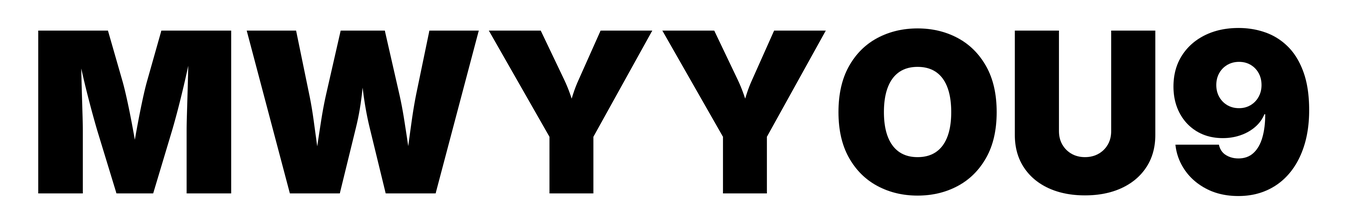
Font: Inter_Black